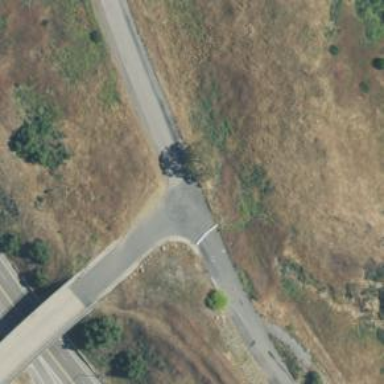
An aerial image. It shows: Unclassified asphalt road with sidewalk on the left side.